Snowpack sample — Buffalo Mountain, Silverthorne, Colorado, USA (1/25/25, 10:11 AM MST)
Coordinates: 39.6222, -106.1139
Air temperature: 22 °F
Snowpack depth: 110 cm
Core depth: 10 cm
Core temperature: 46.4 °F
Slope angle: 12°, slope face: 102°
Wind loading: high
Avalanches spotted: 0
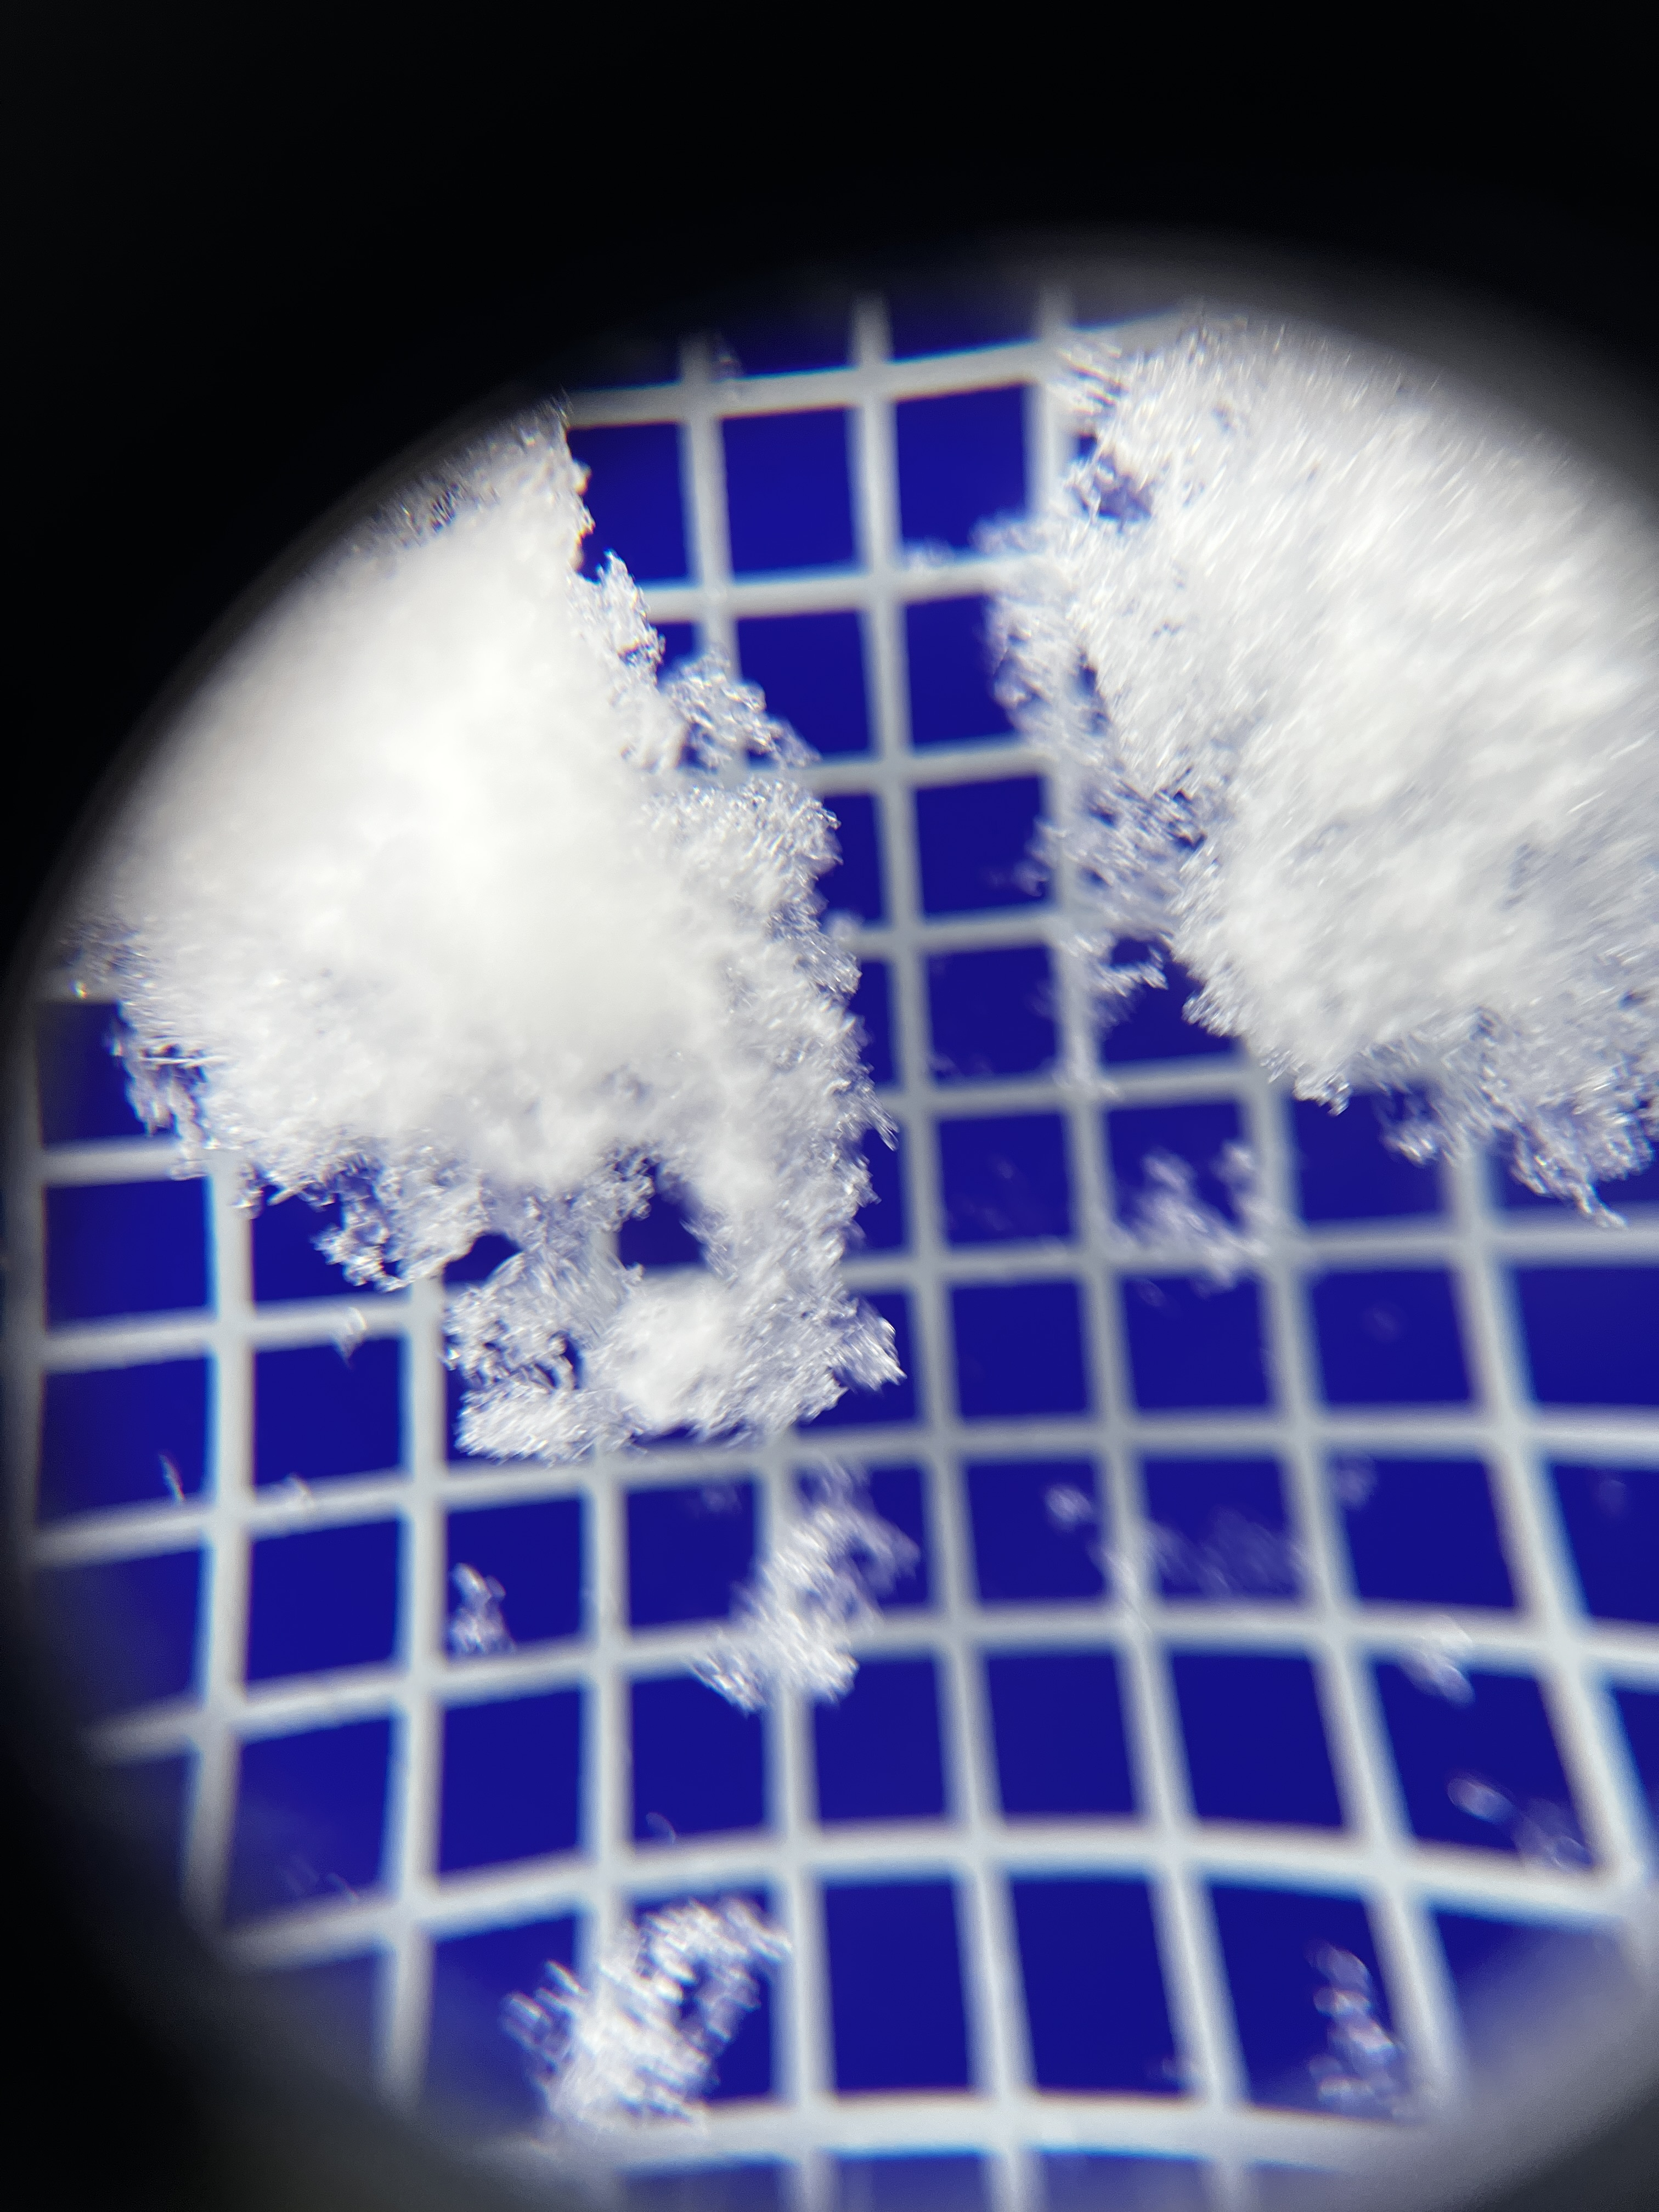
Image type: magnified_profile
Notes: No avalanches nearby, collected on the outskirts of a fire break 15 meters from the treeline, on way to Buffalo and Red Mountain